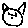
Label: cat